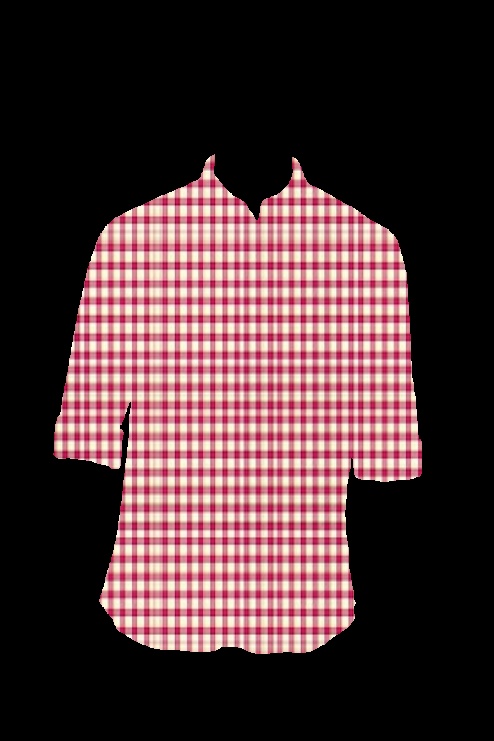
red gingham tee